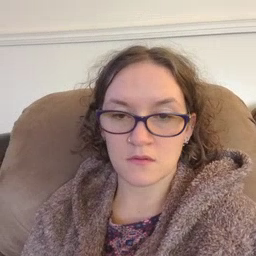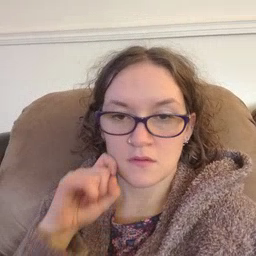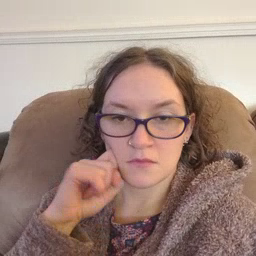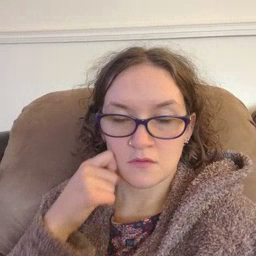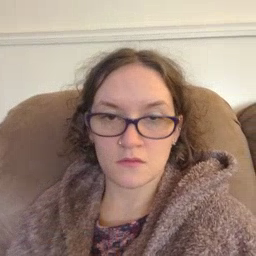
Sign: apple